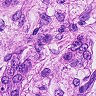
Metastatic tissue present: yes